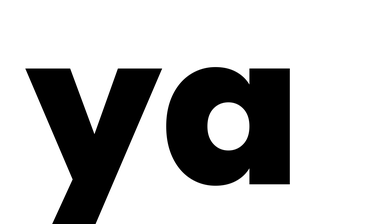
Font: Poppins-ExtraBold